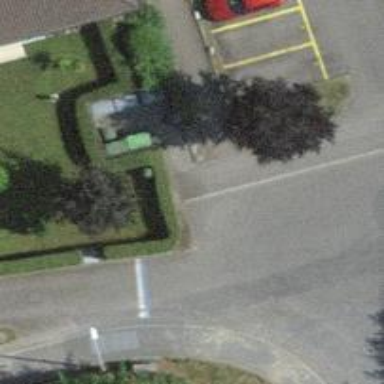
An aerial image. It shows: Hedge acting as barrier.